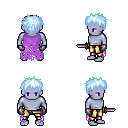
a pixel art fantasy rpg character, male body template, dark elf, purple skin, maroon tattered cape, gold greaves, white cyan bedhead hairstyle, metal gloves, dagger, four views (front, back, left, right), 2x2 character sprite sheet, small pixel art, hard edges, no anti-aliasing